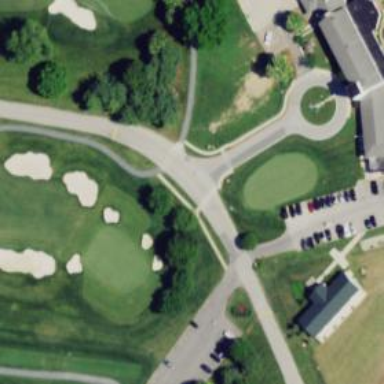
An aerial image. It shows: Path designated for golf carts.